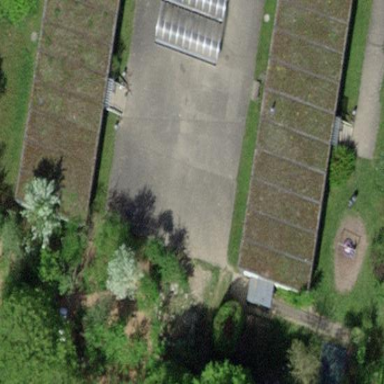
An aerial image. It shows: School.